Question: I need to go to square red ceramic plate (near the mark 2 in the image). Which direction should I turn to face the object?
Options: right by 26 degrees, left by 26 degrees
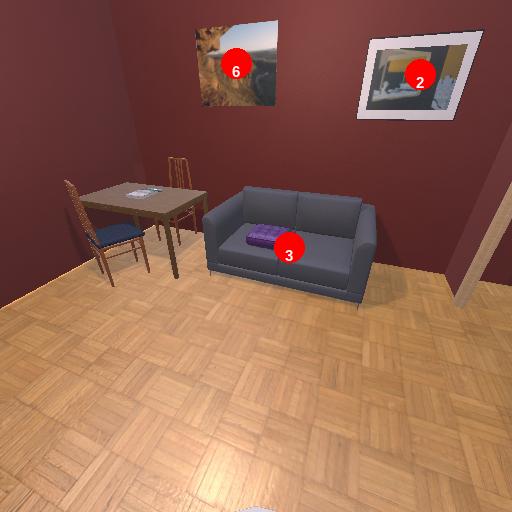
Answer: right by 26 degrees